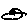
Label: flower